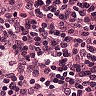
Metastatic tissue present: no